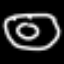
Label: donut